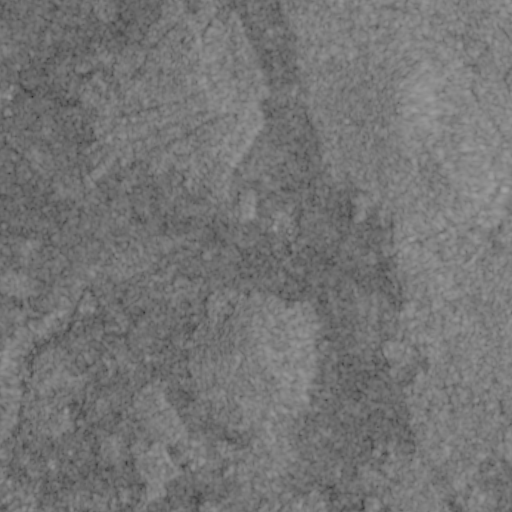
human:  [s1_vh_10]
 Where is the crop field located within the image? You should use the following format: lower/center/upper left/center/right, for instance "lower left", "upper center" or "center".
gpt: The crop field is located in the center right of the image.
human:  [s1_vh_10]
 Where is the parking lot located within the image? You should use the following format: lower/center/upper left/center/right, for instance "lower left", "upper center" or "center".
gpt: The parking lot is located in the upper right of the image.
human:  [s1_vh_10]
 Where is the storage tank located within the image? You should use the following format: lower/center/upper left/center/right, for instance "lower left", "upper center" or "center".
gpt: The storage tank is located in the center of the image.
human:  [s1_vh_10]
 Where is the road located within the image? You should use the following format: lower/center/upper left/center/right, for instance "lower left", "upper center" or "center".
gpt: There is no road in the image.

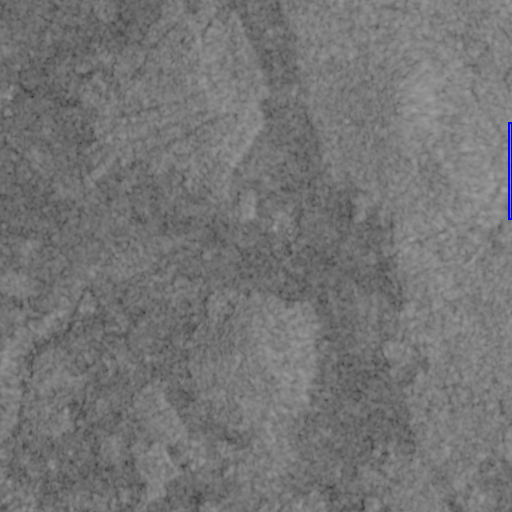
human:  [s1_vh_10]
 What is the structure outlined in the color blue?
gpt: The structure outlined in blue is a crop field.
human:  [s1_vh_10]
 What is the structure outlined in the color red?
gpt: There is no red outline.